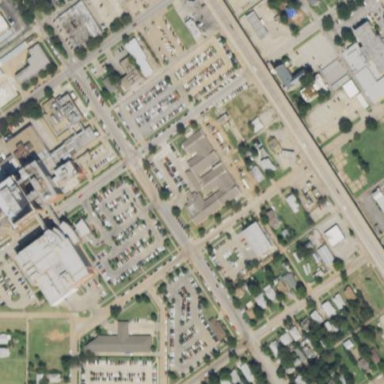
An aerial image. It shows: Healthcare facility identified as hospital.